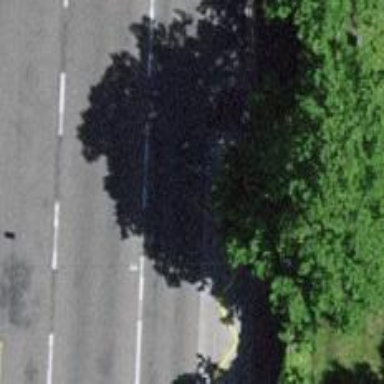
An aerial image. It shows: Tertiary road with asphalt surface and sidewalk on the left.